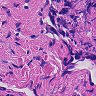
Metastatic tissue present: no